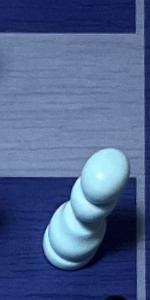
Label: Pawn_White